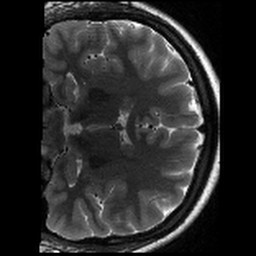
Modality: T2w
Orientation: coronal
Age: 21
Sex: female
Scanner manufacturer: siemens
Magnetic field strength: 3 T
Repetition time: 8.02 s
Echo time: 0.08 s